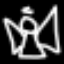
Label: angel